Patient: sex F, age 29
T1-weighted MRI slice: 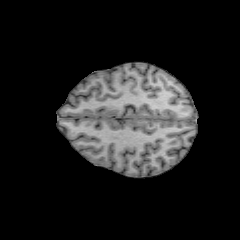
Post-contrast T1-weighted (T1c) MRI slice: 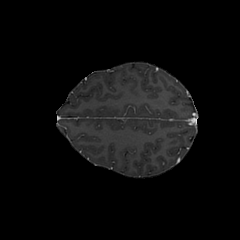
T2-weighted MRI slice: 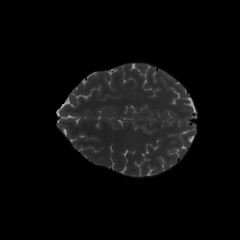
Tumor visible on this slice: no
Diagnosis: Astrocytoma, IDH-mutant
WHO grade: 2